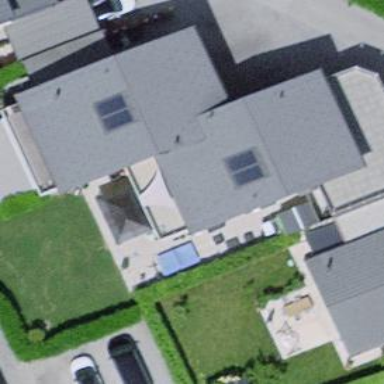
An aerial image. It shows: Semi-detached house.